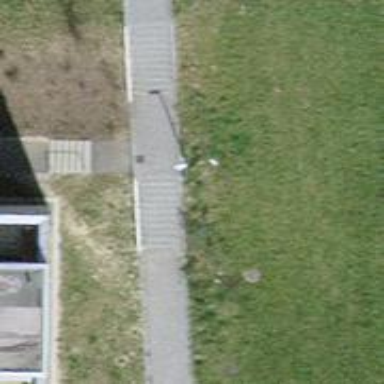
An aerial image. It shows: Set of steps on the road.